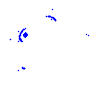
Particle: electron